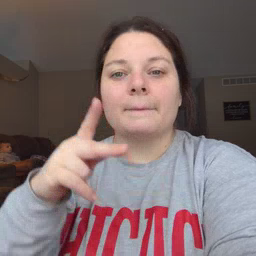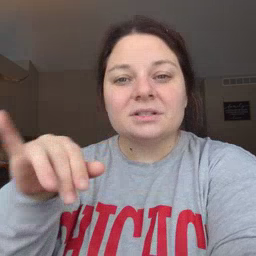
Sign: pajamas